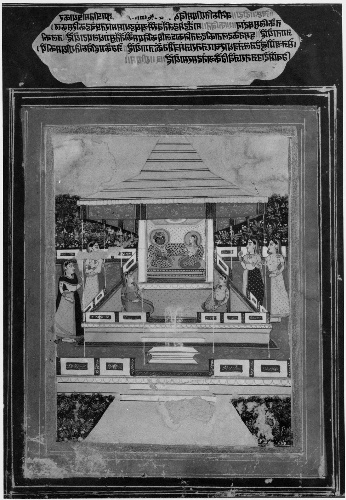
Date: late 19th century
Object type: Painting
Classification: Paintings
Medium: Color, gold and silver on paper
Culture: India
Dimensions: 12 x 8 7/8 in. (30.5 x 22.5 cm)
Department: Asian Art
Credit line: Gift of Adele Simpson, 1964
Accession year: 1964
Repository: Metropolitan Museum of Art, New York, NY
Tags: Pavilions|Women|Radha|Krishna